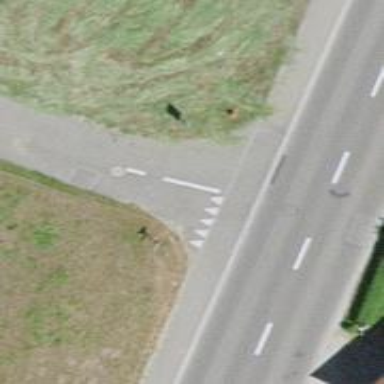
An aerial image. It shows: Road with "give way" sign.